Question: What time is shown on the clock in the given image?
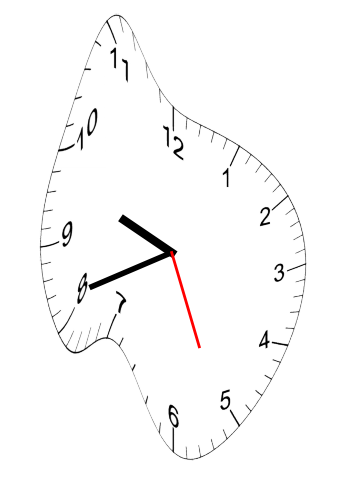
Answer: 09:41:26